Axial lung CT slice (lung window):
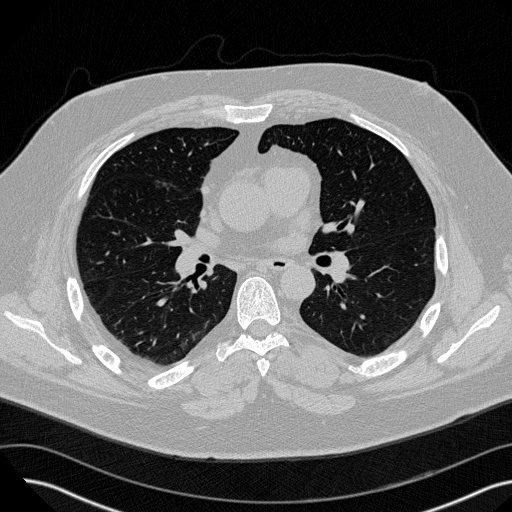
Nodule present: no